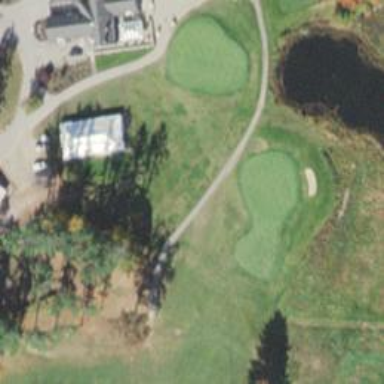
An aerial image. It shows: Path for both roads and golfers.